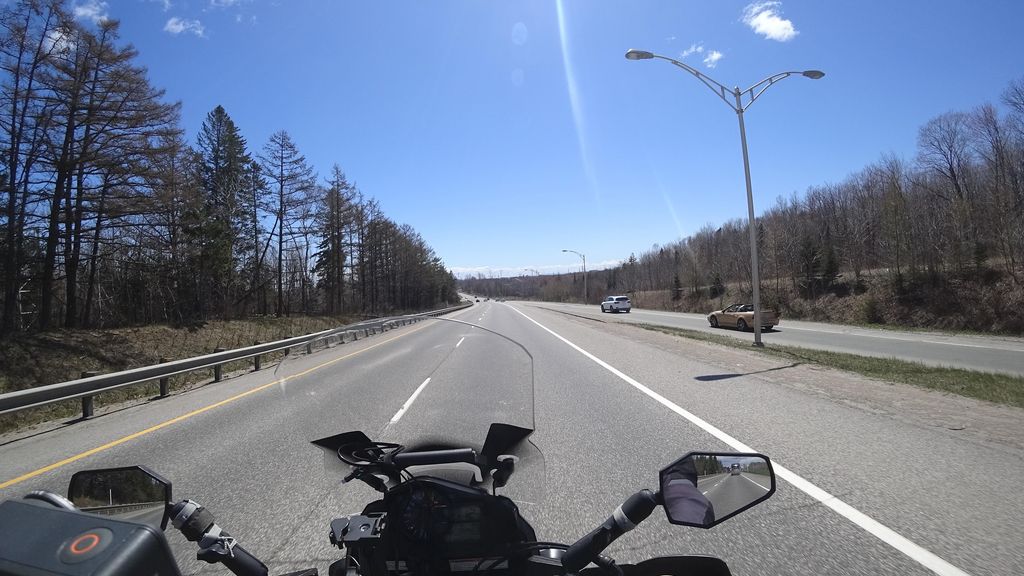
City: quebec_city